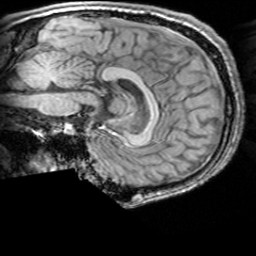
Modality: T1w
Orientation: sagittal
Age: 24
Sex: male
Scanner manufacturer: siemens
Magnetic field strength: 3 T
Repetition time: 1.63 s
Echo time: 0.00311 s